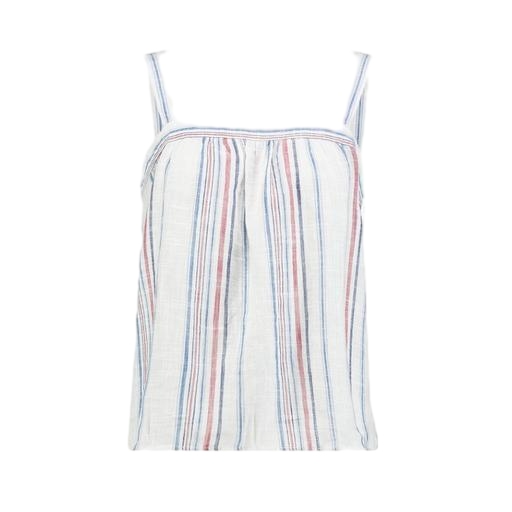
white striped tank top, multicolor tall white cami top, white stripe bib tank, white background